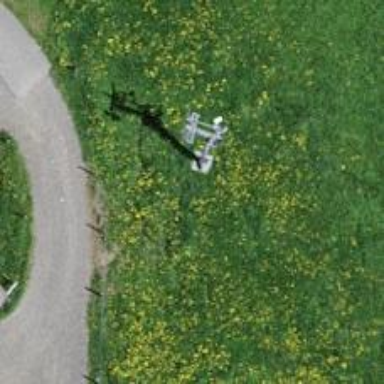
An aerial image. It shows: Pylon for aerialway.